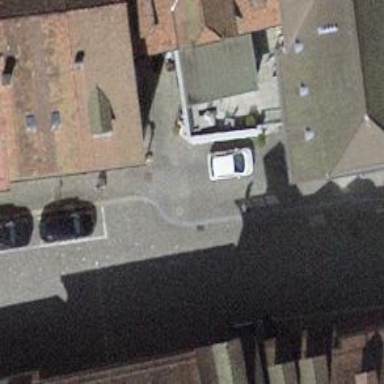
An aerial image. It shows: Residential road with sett surface.